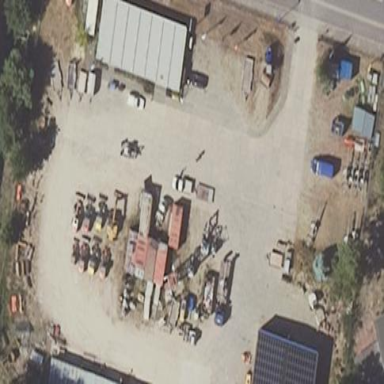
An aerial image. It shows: Industrial area.